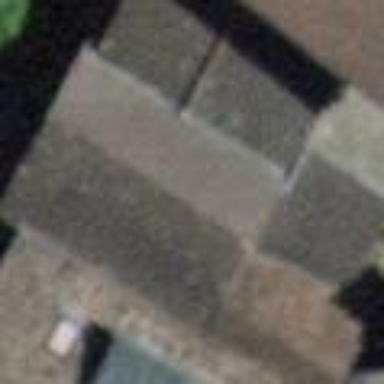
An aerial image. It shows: Garage.